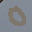
Label: 0